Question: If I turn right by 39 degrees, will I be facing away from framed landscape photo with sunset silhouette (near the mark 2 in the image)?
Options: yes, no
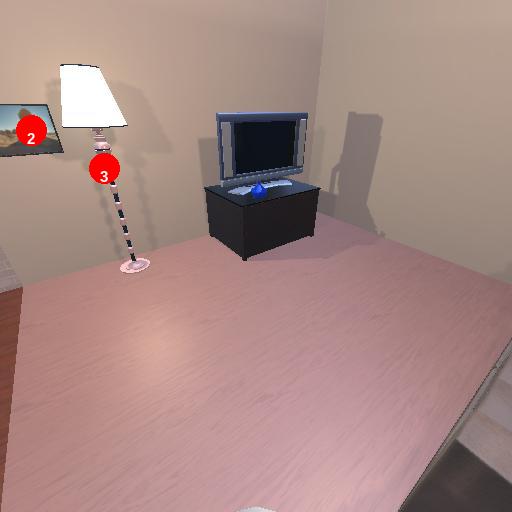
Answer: yes